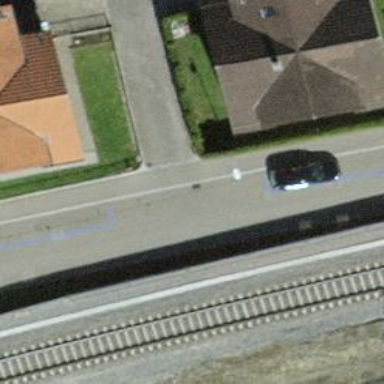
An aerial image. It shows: Alleyway designated as service road.